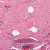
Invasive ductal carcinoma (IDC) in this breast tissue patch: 0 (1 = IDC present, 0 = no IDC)